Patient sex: M
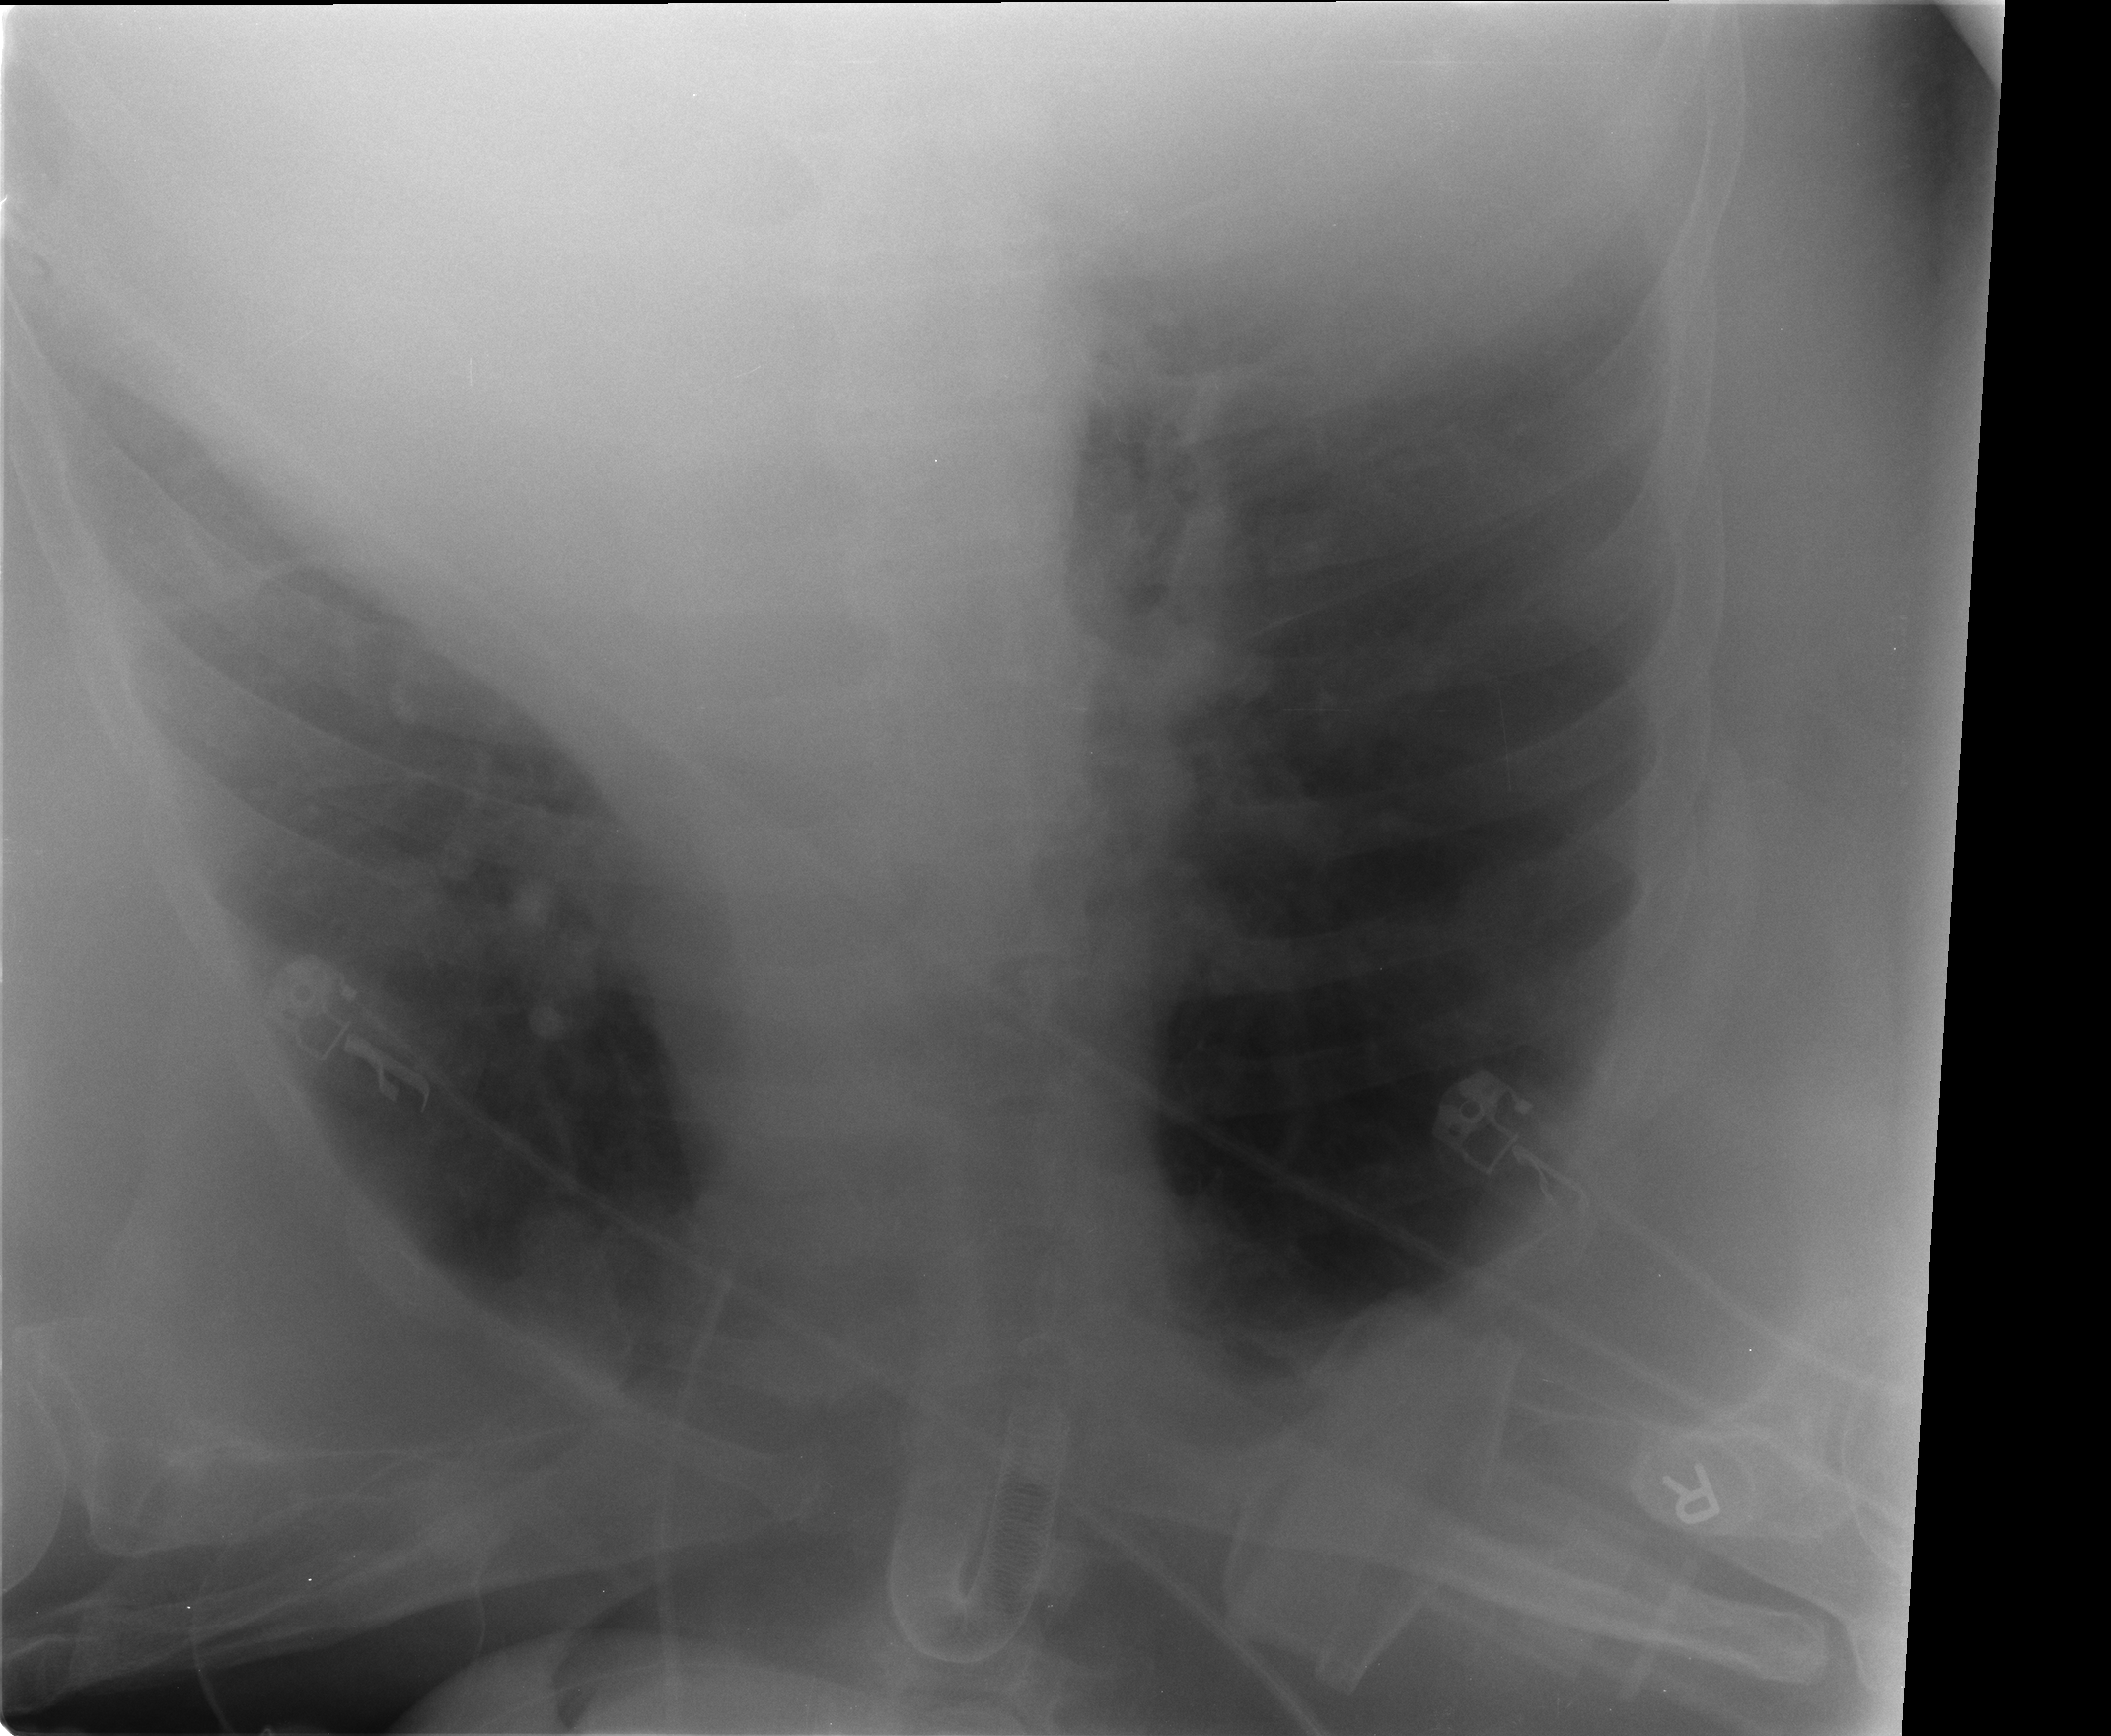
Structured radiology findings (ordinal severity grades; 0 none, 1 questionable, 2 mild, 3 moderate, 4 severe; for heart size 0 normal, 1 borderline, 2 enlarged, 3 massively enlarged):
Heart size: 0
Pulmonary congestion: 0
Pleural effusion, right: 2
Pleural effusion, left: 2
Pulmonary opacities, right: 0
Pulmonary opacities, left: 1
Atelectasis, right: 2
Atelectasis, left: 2